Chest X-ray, AP view. Patient: 65 years old, sex M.
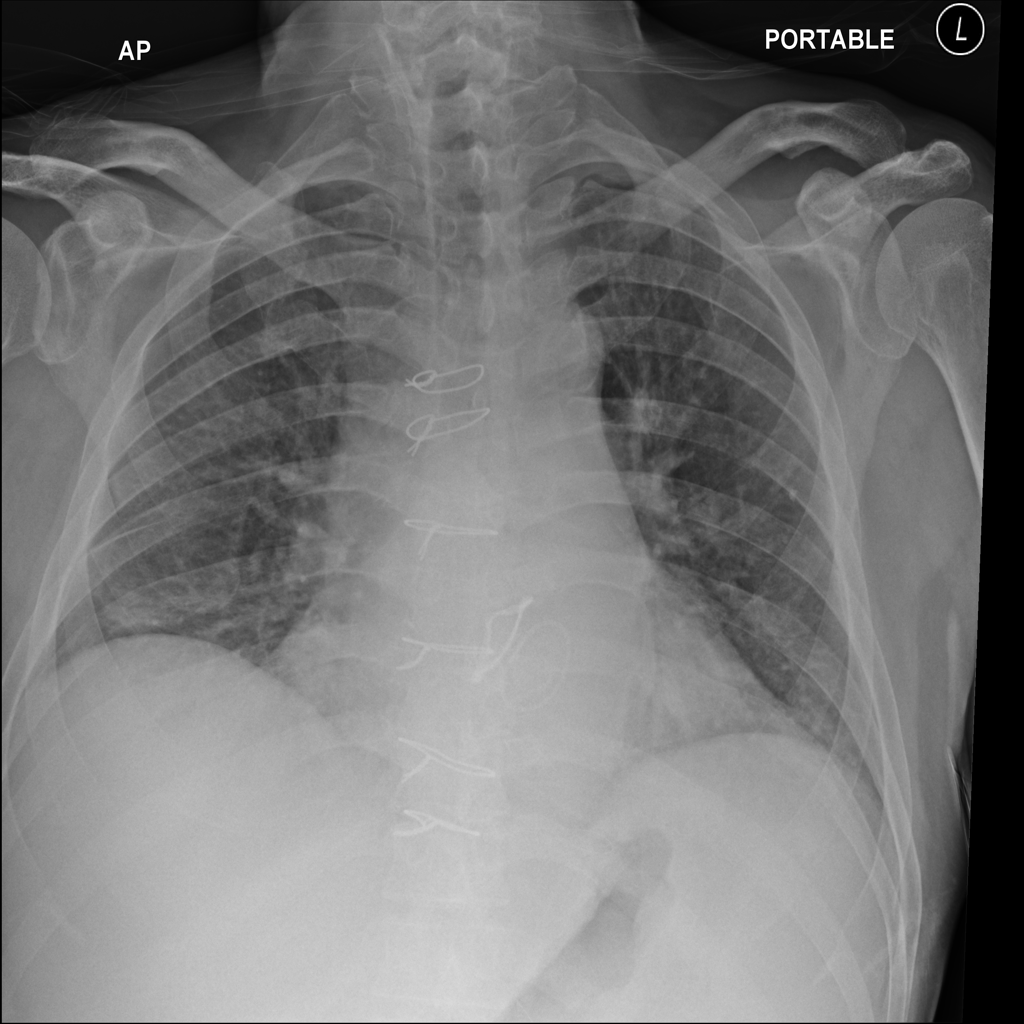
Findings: No Finding